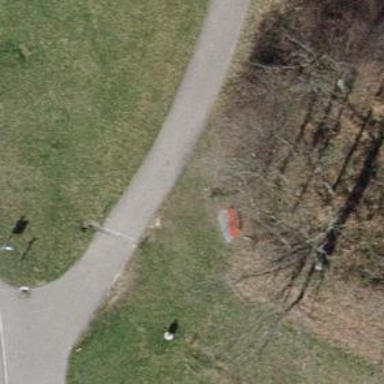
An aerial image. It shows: Red bench.